Question: I have a user control with some Buttons. Each Button contains text which I'm struggling to align/centre within the control.
The XAML I have is
'''
<UserControl x:Class="ProjectX.DetailedInfo"
xmlns="http://schemas.microsoft.com/winfx/2006/xaml/presentation"
xmlns:x="http://schemas.microsoft.com/winfx/2006/xaml"
xmlns:mc="http://schemas.openxmlformats.org/markup-compatibility/2006"
xmlns:d="http://schemas.microsoft.com/expression/blend/2008"
mc:Ignorable="d"
d:DesignHeight="28" d:DesignWidth="575">
<Grid Height="28" Width="575">
<Button Height="24" HorizontalAlignment="Left" Margin="525,2,0,0" Name="buttonOP1" VerticalAlignment="Top" Width="46" Click="buttonOP1_Click" HorizontalContentAlignment="Center" VerticalContentAlignment="Center" FontSize="11" />
</Grid>
</UserControl>
'''
But the text is not aligning properly, see below

'HorizontalContentAlignment="Center"' and 'VerticalContentAlignment="Center"' doesn't seem to be working as expected. Does anyone know why?
(I've checked the text and there's no extra characters)
Thank you
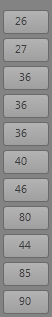
Answer: Button content is by default centered in WPF. I would assume that for the buttons that have mis-aligned captions, the text contains spaces after the actual number. But it's hard to tell without you posting all relevant code.